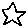
Label: star